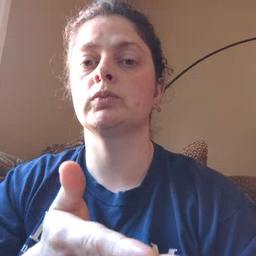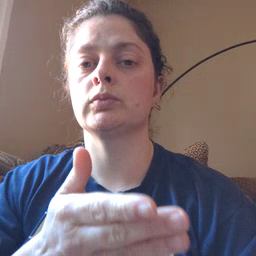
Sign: fireman